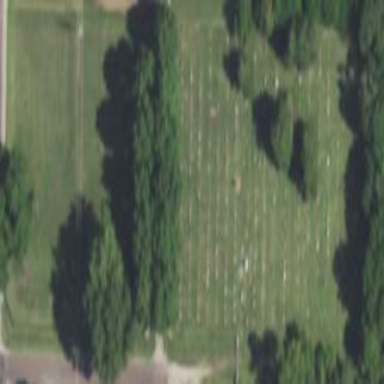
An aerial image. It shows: Cemetery.